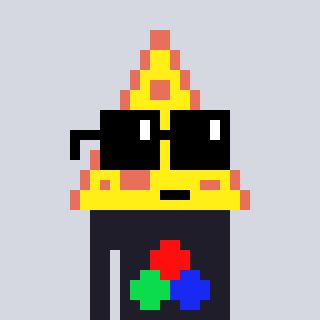
a pixel art character with square black sunglasses, a pizza-shaped head and a grayscale-colored body on a cool background